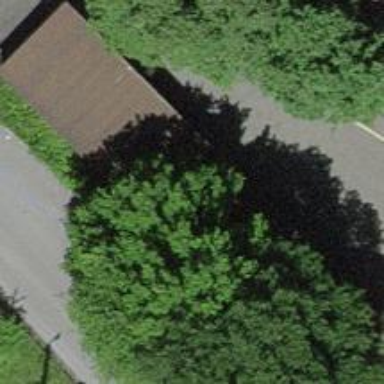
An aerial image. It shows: Shed building.